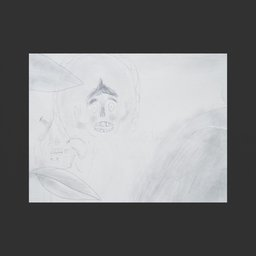
Label: decoration